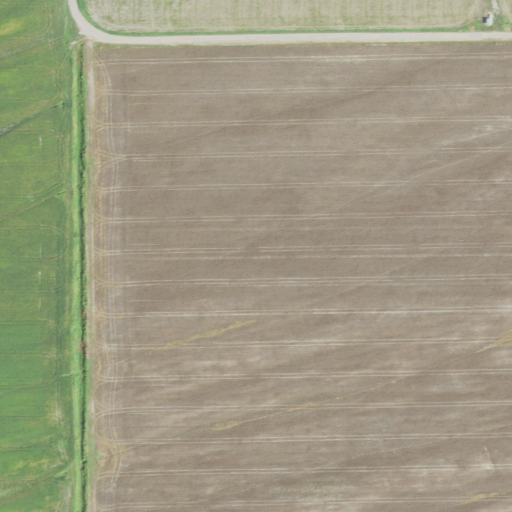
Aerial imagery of plain(s) in Louisiana named West Atchafalaya Floodway containing cultivated crops, open development, and low intensity development